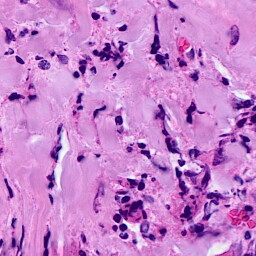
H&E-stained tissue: Breast